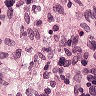
Metastatic tissue present: no